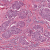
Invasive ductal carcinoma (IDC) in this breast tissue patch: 1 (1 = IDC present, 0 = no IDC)